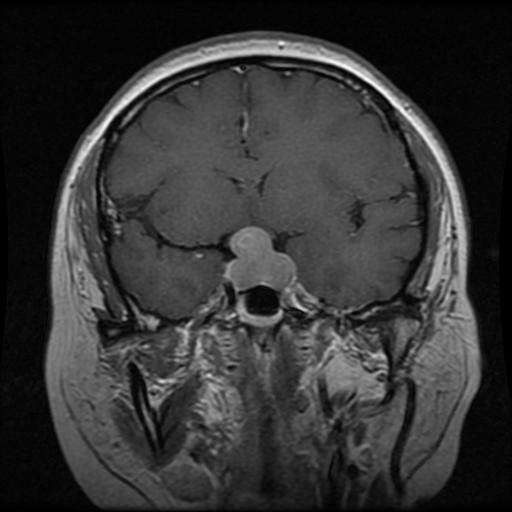
Label: pituitary